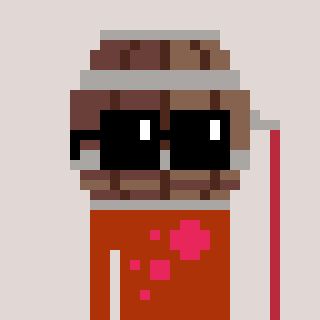
a pixel art character with square black sunglasses, a wine barrel-shaped head and a hotbrown-colored body on a warm background